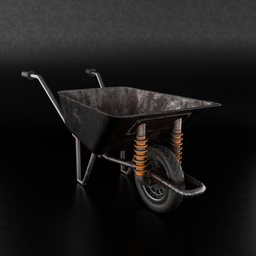
Label: mechanical